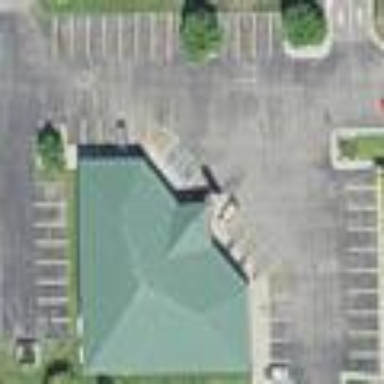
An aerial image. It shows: Parking area.